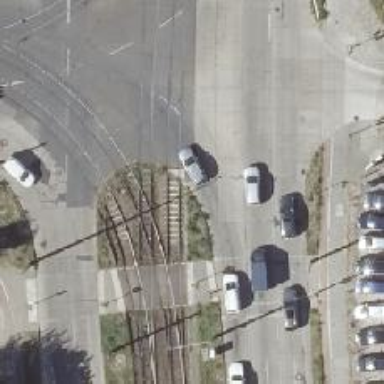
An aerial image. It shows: Railway crossing.